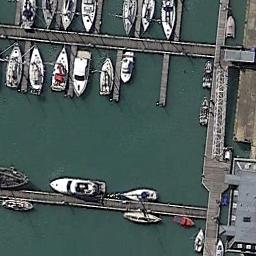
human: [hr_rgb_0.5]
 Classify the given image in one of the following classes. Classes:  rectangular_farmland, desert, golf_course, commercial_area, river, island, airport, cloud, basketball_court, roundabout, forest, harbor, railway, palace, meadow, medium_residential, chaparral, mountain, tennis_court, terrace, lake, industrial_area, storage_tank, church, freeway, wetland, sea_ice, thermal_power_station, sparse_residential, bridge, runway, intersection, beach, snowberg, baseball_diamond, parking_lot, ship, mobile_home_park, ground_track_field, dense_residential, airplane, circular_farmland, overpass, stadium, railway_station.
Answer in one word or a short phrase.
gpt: harbor